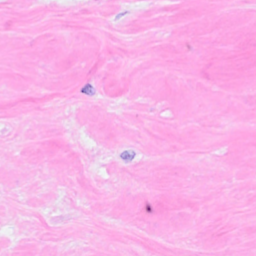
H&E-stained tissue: Breast